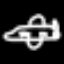
Label: airplane